Field crop: maize
Growth stage: 2
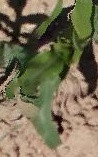
Species: maize